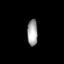
Tissue: lung
Cell type: Fibroblasts
Senescence score: 0.1999
Nuclear area (px): 274
Mean DAPI intensity: 159.409